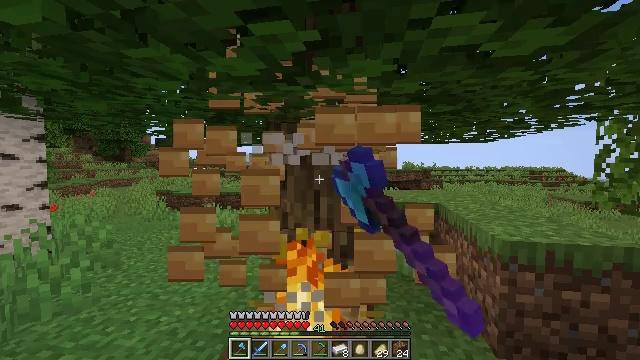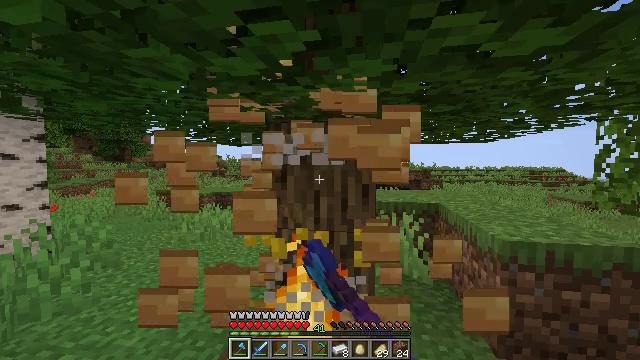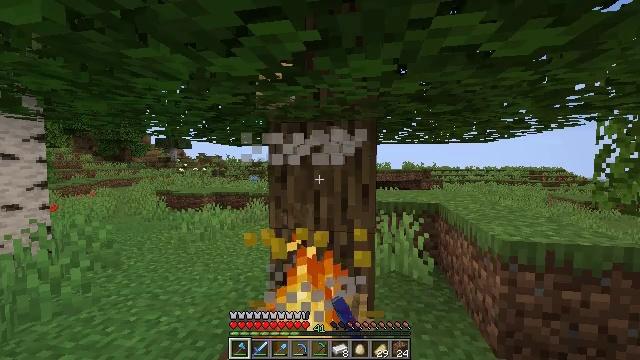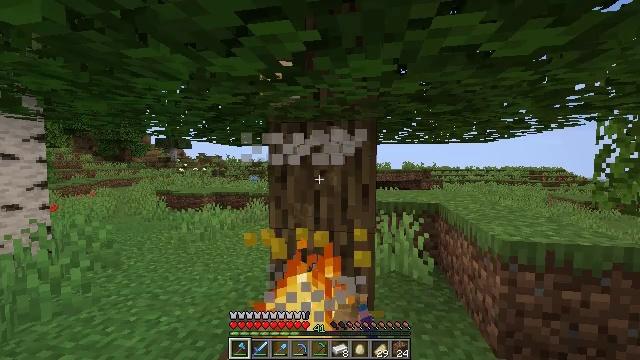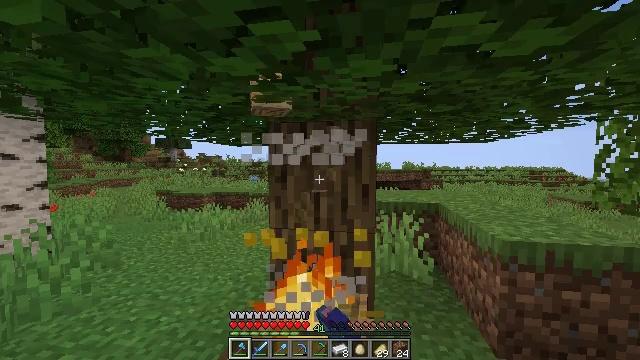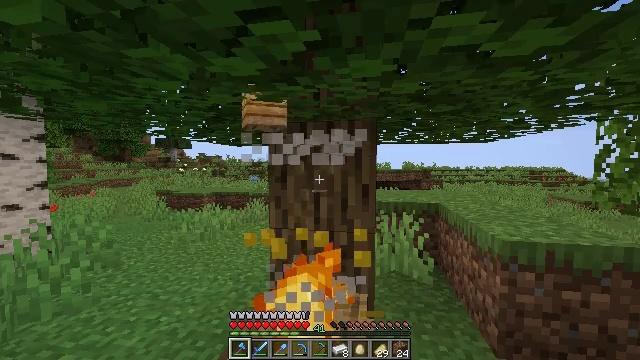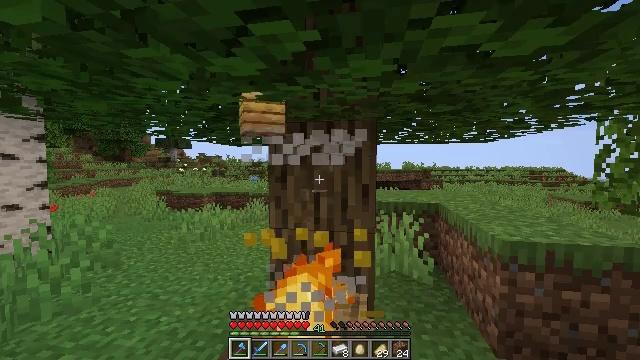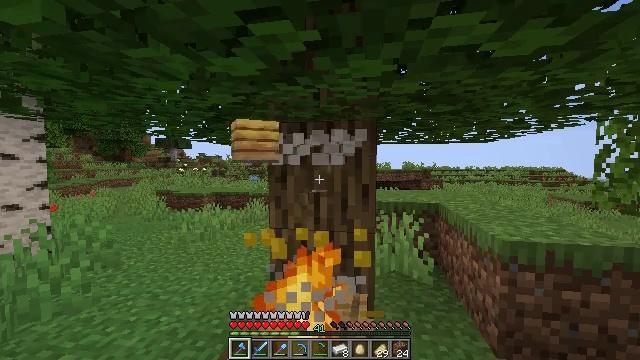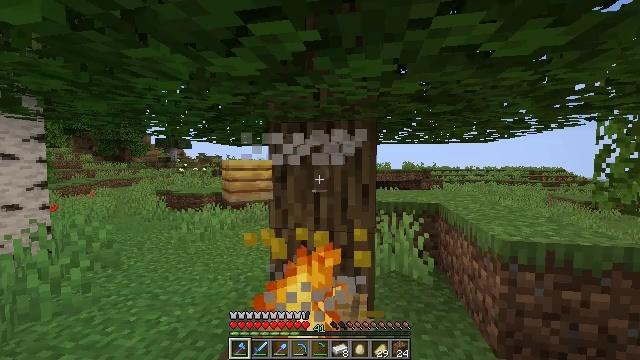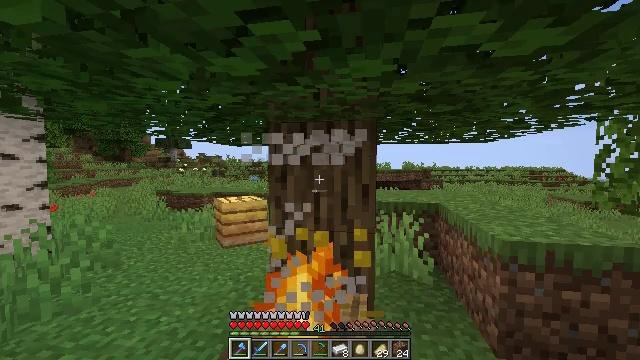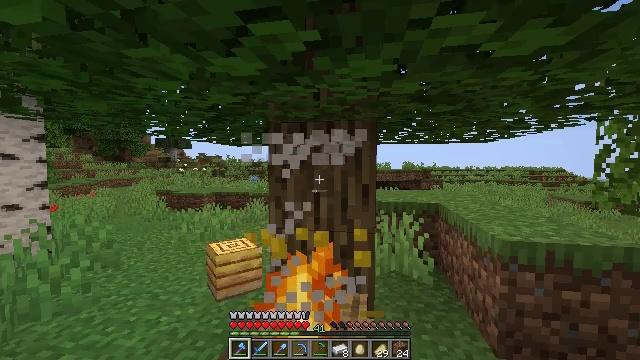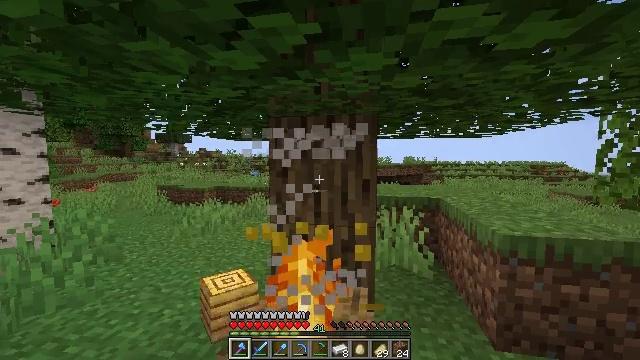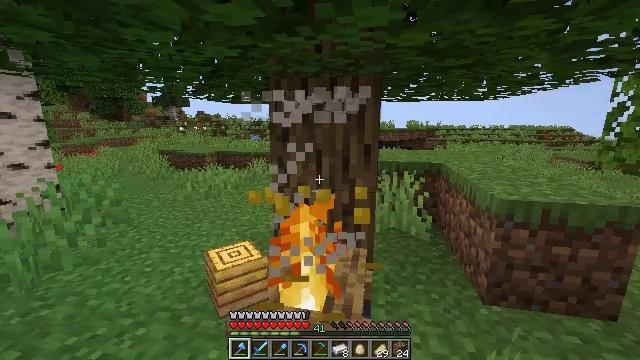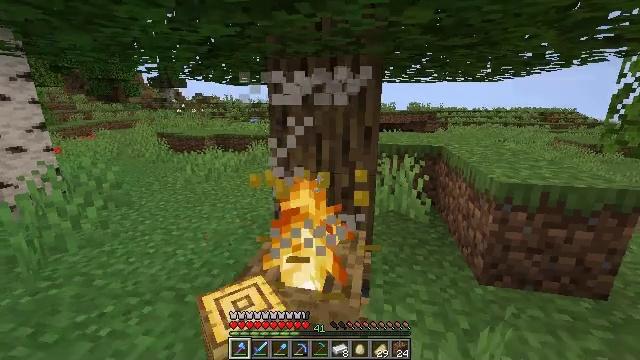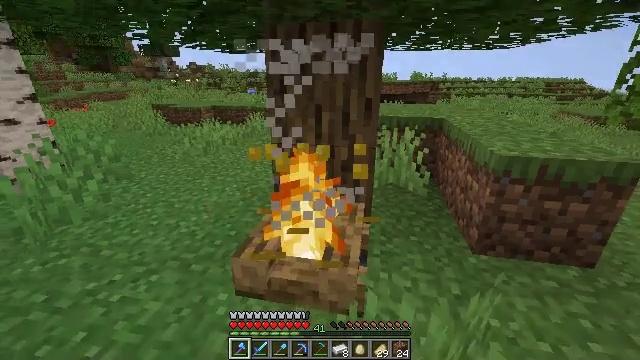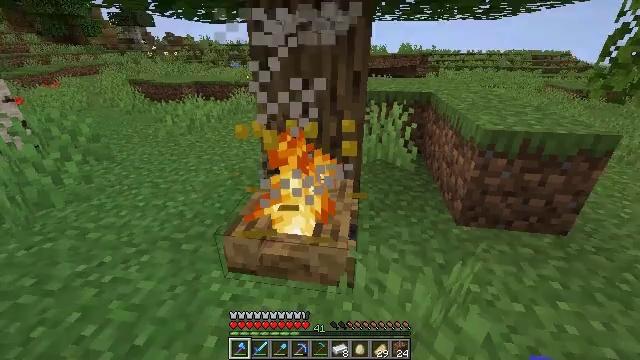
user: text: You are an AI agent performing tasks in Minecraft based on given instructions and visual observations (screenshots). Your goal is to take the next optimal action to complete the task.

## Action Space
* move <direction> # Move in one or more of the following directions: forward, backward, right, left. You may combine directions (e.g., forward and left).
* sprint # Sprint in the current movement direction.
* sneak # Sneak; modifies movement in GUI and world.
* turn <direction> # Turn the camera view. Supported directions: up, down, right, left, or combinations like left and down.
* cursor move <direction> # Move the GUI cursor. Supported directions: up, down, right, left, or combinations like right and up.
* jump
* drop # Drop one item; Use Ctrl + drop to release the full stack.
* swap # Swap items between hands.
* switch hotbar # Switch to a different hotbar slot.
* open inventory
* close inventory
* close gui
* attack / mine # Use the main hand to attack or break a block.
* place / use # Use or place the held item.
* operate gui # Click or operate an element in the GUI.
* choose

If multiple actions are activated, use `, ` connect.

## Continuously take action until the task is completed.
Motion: motion action
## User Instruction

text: Extinguish and mine the campfire.
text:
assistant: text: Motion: attack / mine
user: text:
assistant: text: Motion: attack / mine
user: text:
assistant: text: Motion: attack / mine
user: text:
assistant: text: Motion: no_op
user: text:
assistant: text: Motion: no_op
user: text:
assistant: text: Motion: no_op
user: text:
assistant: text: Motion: no_op
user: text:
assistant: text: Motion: no_op
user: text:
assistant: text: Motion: no_op
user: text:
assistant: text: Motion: no_op
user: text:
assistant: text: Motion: turn down
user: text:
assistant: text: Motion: turn down
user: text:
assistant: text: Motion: turn down
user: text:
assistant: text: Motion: turn down
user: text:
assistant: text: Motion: turn right and down
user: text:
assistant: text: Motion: move forward and move left, turn right and down
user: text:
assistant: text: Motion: move forward and move left, turn right and down
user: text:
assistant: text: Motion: move forward and move left, turn right and down
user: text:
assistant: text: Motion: move forward and move left, turn right and down
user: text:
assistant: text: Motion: turn right and down
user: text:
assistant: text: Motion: no_op
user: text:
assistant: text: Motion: attack / mine
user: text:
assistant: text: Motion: attack / mine
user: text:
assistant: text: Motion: attack / mine
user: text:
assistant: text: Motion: attack / mine
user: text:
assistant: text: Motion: attack / mine
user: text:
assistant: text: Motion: attack / mine
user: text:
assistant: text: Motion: attack / mine
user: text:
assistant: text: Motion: attack / mine
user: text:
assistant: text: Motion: attack / mine